Question: I'm working on some heavy algorithm, and now I'm trying to make it multithreaded. It has a loop with 2 nested loops:
'''
for (int i = 0; i < n; ++i) {
for (int j = i + 1; j < n; ++j) {
for (int k = j + 1; k < n; ++k) {
function(i, j, k);
}
}
}
'''
I know, that the number of 'function' calls will be equal to

But I have one last problem: I don't know how to calculate 'i', 'j' and 'k' based on 'b' ('0 <= b < binom(n, 3)')
'''
for (int b = start; b < end; ++b) {
// how to calculate i, j, k?
}
'''
How can I calculate these values?
:
My main idea is to call function like this from different threads:
'''
void calculate(int start, int end) {
for (int b = start; b < end; ++b) {
int i = ...;
int j = ...;
int k = ...;
function(i, j, k);
}
}
int total = binom(n, 3);
// thread A:
calculate(0, total / 2);
// thread B:
calculate(total / 2, total);
'''
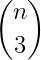
Answer: Yet another take on your problem. As said in the comments, what you are looking for is basically finding the successor and the unranking of combinations. For this I use the algorithms from the book 'Combinatorial algorithms' of Kreher and Stinson.
Here is the corresponding code consisting of the two functions 'next' and 'unrank' as well as a helper for the binomial coefficient which is required in the unranking function:
'''
int binomial ( int n, int k )
{
int mn = k;
if ( n - k < mn )
{
mn = n - k;
}
if ( mn < 0 ) { return 0; }
if ( mn == 0 ) { return 1; }
int mx = k;
if ( mx < n - k )
{
mx = n - k;
}
int value = mx + 1;
for (int i = 2; i <= mn; ++i)
{
value = ( value * ( mx + i ) ) / i;
}
return value;
}
auto unrank(int rank, int n, int k)
{
std::vector<int> t(k);
int x = 1;
for (int i = 0; i < k; ++i)
{
while (true)
{
int b = binomial ( n - x, k - i - 1);
if (b > rank) break;
rank -= b;
++x;
}
t[i] = x;
++x;
}
return t;
}
auto next(std::vector<int>& index, int n, int k)
{
for (int i = k-1; i >= 0; --i)
{
if (index[i] < n - (k-1) + i)
{
++index[i];
for (int j = i+1; j < k; ++j)
{
index[j] = index[j-1]+1;
}
return true;
}
}
return false;
}
'''
The idea is then to generate the initial index-configuration from a given start address, and then compute the successor of this index '(end-start)' times. Here is an example:
'''
int main()
{
int n = 7;
int k = 4;
int start = 3;
int end = 10;
auto index = unrank(start,n,k);
auto print_index = [&]()
{
for(auto const& ind : index)
{
std::cout<<ind<<" ";
}
std::cout<<std::endl;
};
print_index();
for(int i=start; i<end; ++i)
{
next(index, n, k);
print_index();
}
}
'''
which prints
'''
1 2 3 7
1 2 4 5
1 2 4 6
1 2 4 7
1 2 5 6
1 2 5 7
1 2 6 7
1 3 4 5
'''
And here is the <URL>. Enjoy!